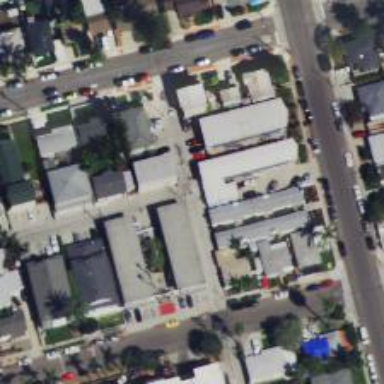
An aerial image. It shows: Alley classified as service road.